Question: After fumbling with some keys on my keyboard while trying to get a script to run by clicking on Run in python IDLE I must of did something, because now python will not open. It opens from the command prompt fine, but the normal way it will not open whatsoever. I tried repairing and reinstalling. Still no luck. I am on Windows 7 machines 64bit, using the 32bit version of python 2.7. No idea what it could be but I did find something on google that mentioned something about keybindings or something? Please help!

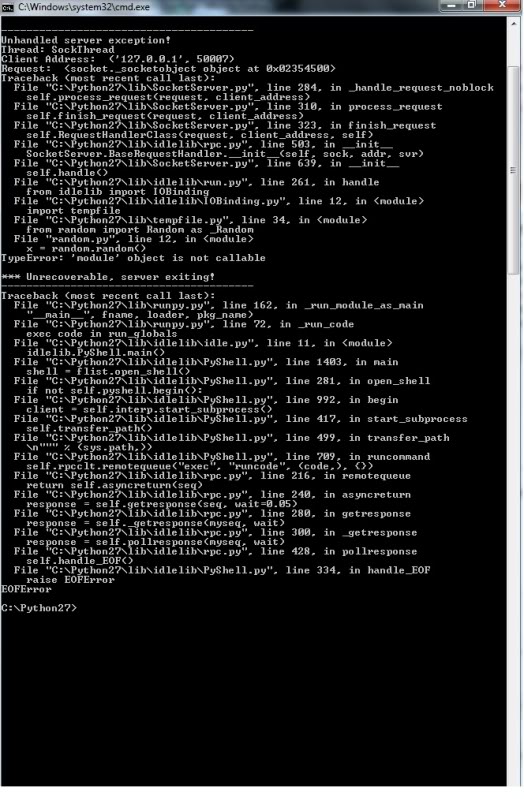
Answer: try executing 'C:\path o\python.exe -m idlelib.idle' in command prompt, is there any error message?